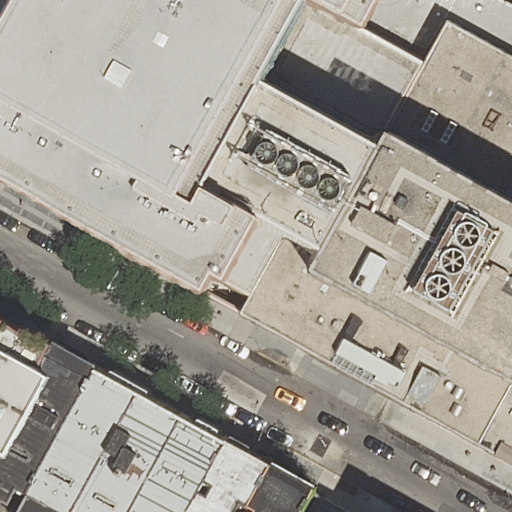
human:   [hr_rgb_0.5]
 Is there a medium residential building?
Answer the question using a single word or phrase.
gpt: yes

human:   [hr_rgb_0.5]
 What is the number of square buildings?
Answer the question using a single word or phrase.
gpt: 0

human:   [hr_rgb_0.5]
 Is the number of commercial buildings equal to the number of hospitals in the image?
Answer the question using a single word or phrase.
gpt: no

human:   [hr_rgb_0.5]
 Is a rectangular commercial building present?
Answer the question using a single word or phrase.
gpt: no

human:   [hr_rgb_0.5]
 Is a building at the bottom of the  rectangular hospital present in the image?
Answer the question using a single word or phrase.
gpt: yes

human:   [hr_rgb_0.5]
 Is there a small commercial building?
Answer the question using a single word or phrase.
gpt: no

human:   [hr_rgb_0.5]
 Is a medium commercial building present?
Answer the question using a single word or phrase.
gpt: no

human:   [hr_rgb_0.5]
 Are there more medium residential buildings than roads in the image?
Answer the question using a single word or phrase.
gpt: yes

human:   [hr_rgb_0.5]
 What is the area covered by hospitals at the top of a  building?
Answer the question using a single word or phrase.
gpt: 788m2

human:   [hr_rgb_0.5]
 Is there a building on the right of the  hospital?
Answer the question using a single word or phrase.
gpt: yes

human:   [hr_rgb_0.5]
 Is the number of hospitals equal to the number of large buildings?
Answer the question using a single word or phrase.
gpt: no

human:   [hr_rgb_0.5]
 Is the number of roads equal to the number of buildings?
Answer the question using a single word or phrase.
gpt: no

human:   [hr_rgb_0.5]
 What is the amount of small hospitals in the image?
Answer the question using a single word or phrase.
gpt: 0

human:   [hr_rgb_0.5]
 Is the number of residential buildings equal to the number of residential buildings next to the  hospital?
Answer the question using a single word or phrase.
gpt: yes

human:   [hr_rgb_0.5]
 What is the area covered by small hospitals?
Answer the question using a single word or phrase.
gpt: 0m2

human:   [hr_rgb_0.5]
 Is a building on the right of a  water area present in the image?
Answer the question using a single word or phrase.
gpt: no

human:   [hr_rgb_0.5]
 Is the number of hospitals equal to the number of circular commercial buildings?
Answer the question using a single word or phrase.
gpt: no

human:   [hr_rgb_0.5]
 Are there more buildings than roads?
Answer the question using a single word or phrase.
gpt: yes

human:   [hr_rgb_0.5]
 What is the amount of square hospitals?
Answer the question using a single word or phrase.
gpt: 0

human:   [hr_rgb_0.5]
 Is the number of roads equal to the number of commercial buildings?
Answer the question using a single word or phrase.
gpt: no

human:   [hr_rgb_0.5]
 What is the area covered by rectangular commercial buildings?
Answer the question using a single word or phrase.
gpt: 0m2

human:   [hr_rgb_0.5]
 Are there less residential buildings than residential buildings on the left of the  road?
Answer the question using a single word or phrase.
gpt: no

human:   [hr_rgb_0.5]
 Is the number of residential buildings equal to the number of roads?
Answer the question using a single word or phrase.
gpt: no

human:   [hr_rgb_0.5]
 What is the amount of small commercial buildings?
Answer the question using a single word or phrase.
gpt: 0

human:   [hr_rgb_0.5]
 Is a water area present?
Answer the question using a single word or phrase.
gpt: no

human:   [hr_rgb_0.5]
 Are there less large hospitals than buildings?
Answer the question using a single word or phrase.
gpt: yes

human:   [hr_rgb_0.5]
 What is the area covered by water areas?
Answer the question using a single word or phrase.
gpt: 0m2

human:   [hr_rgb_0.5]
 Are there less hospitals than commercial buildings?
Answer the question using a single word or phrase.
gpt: no

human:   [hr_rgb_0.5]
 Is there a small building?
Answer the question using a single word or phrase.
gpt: yes

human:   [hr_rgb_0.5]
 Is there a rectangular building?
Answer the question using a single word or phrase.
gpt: yes

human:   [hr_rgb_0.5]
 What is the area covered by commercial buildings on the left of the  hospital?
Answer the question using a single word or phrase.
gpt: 0m2

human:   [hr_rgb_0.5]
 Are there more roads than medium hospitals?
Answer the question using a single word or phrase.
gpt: yes

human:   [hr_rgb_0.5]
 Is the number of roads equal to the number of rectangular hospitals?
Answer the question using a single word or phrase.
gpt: yes

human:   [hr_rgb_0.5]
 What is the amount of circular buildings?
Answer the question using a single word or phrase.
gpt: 0

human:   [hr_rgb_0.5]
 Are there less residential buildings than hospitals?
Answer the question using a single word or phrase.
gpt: no

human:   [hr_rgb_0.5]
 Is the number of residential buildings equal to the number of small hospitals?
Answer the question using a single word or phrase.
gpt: no